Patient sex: F
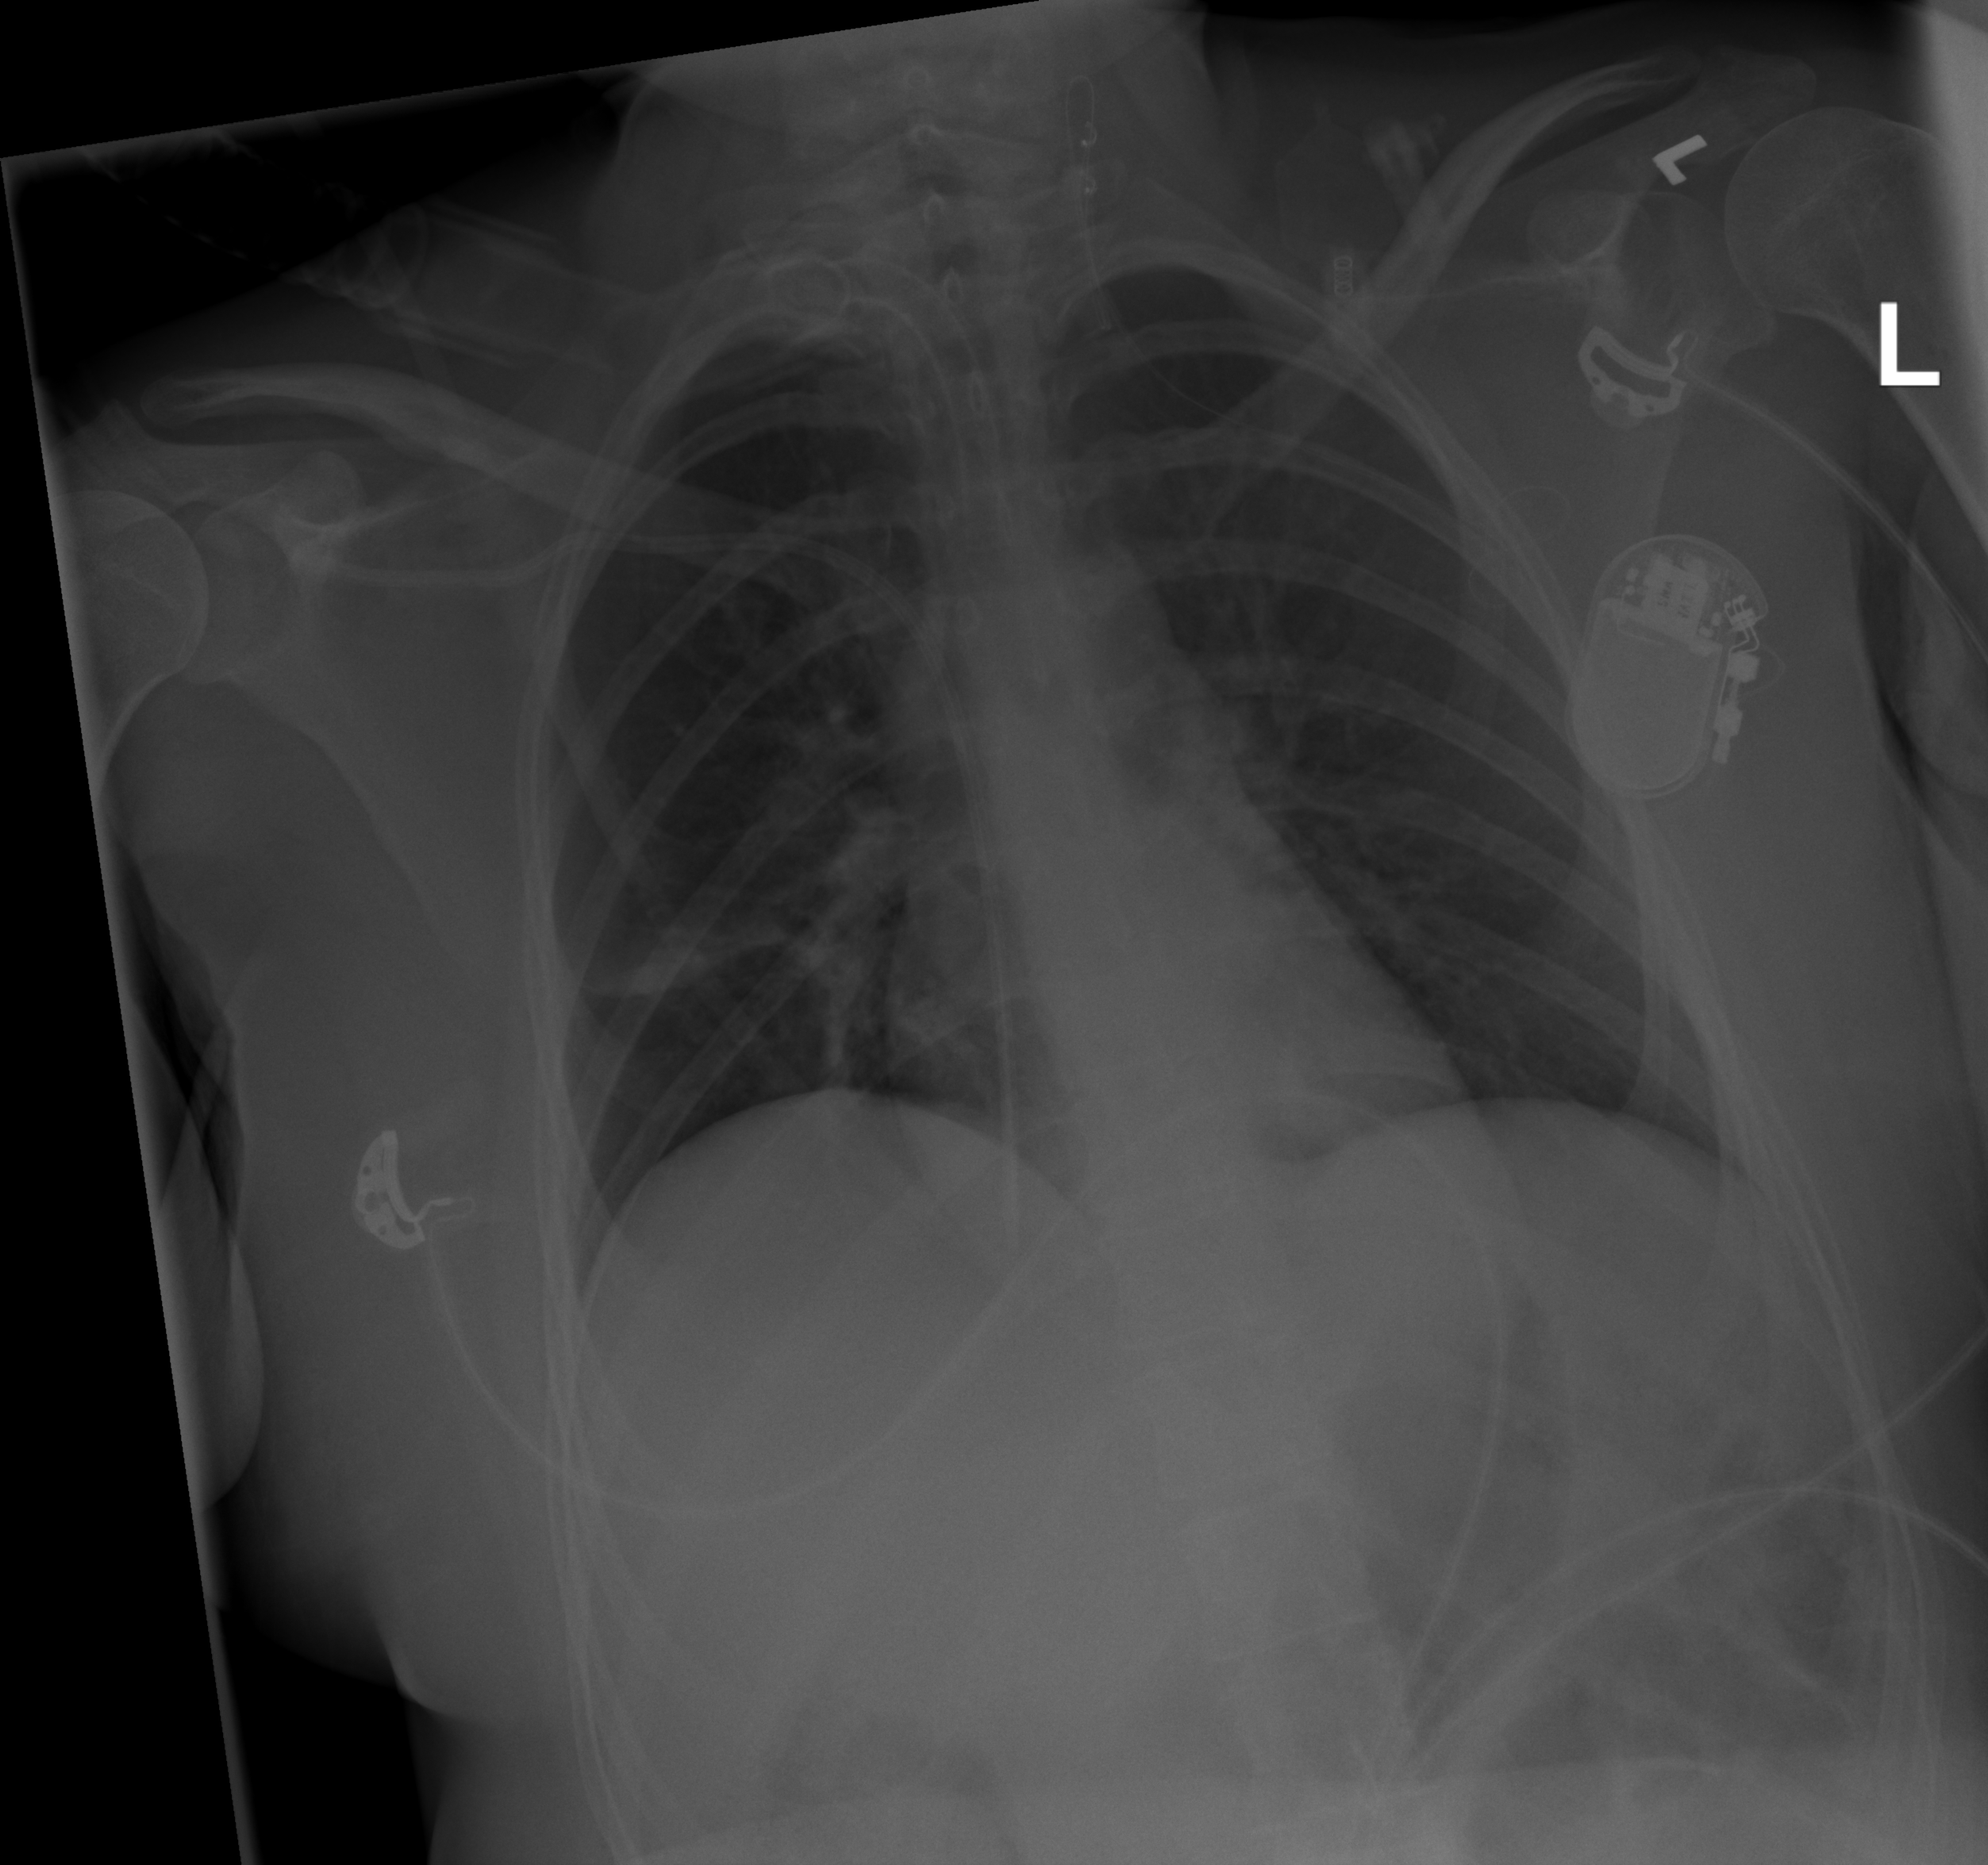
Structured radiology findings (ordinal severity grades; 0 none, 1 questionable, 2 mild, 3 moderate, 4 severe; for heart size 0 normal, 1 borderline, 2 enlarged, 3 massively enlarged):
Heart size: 0
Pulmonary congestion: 0
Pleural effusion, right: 0
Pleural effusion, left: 0
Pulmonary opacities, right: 0
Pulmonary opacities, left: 0
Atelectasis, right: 2
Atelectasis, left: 0